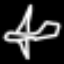
Label: airplane